二年级 · 计数
36 人玩老鹰捉小鸡的游戏。按如图所示分组, 可以分成几组? (5 分)

口答: 可以分成组。

口答: 买 \$ \qquad \$正好用完 54 元
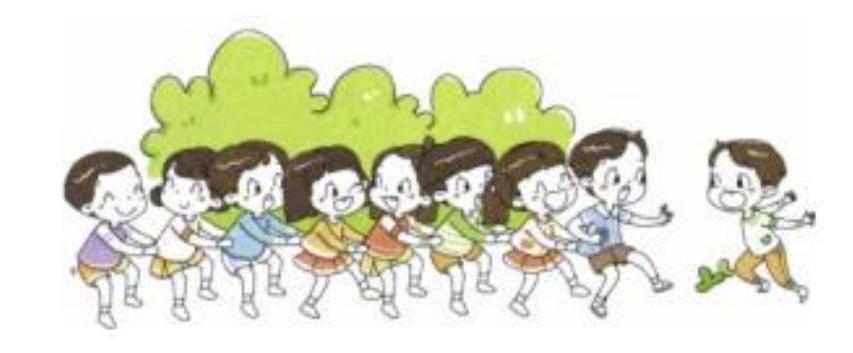
答案: 口答: 可以分成 $\underline{4}$ 组。 0.5 分